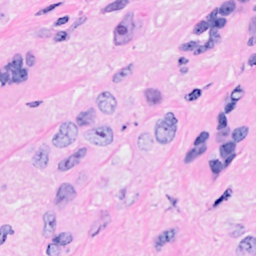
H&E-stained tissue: Breast